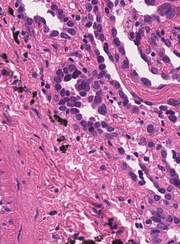
Tumor epithelial tissue: yes
Tumor-associated stroma tissue: yes
Normal tissue: no